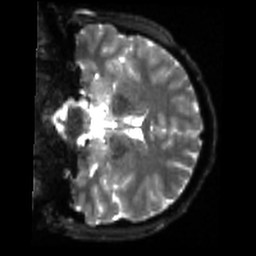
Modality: sbref
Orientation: coronal
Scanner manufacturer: siemens
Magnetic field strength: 3 T
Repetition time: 4 s
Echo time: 0.0594 s